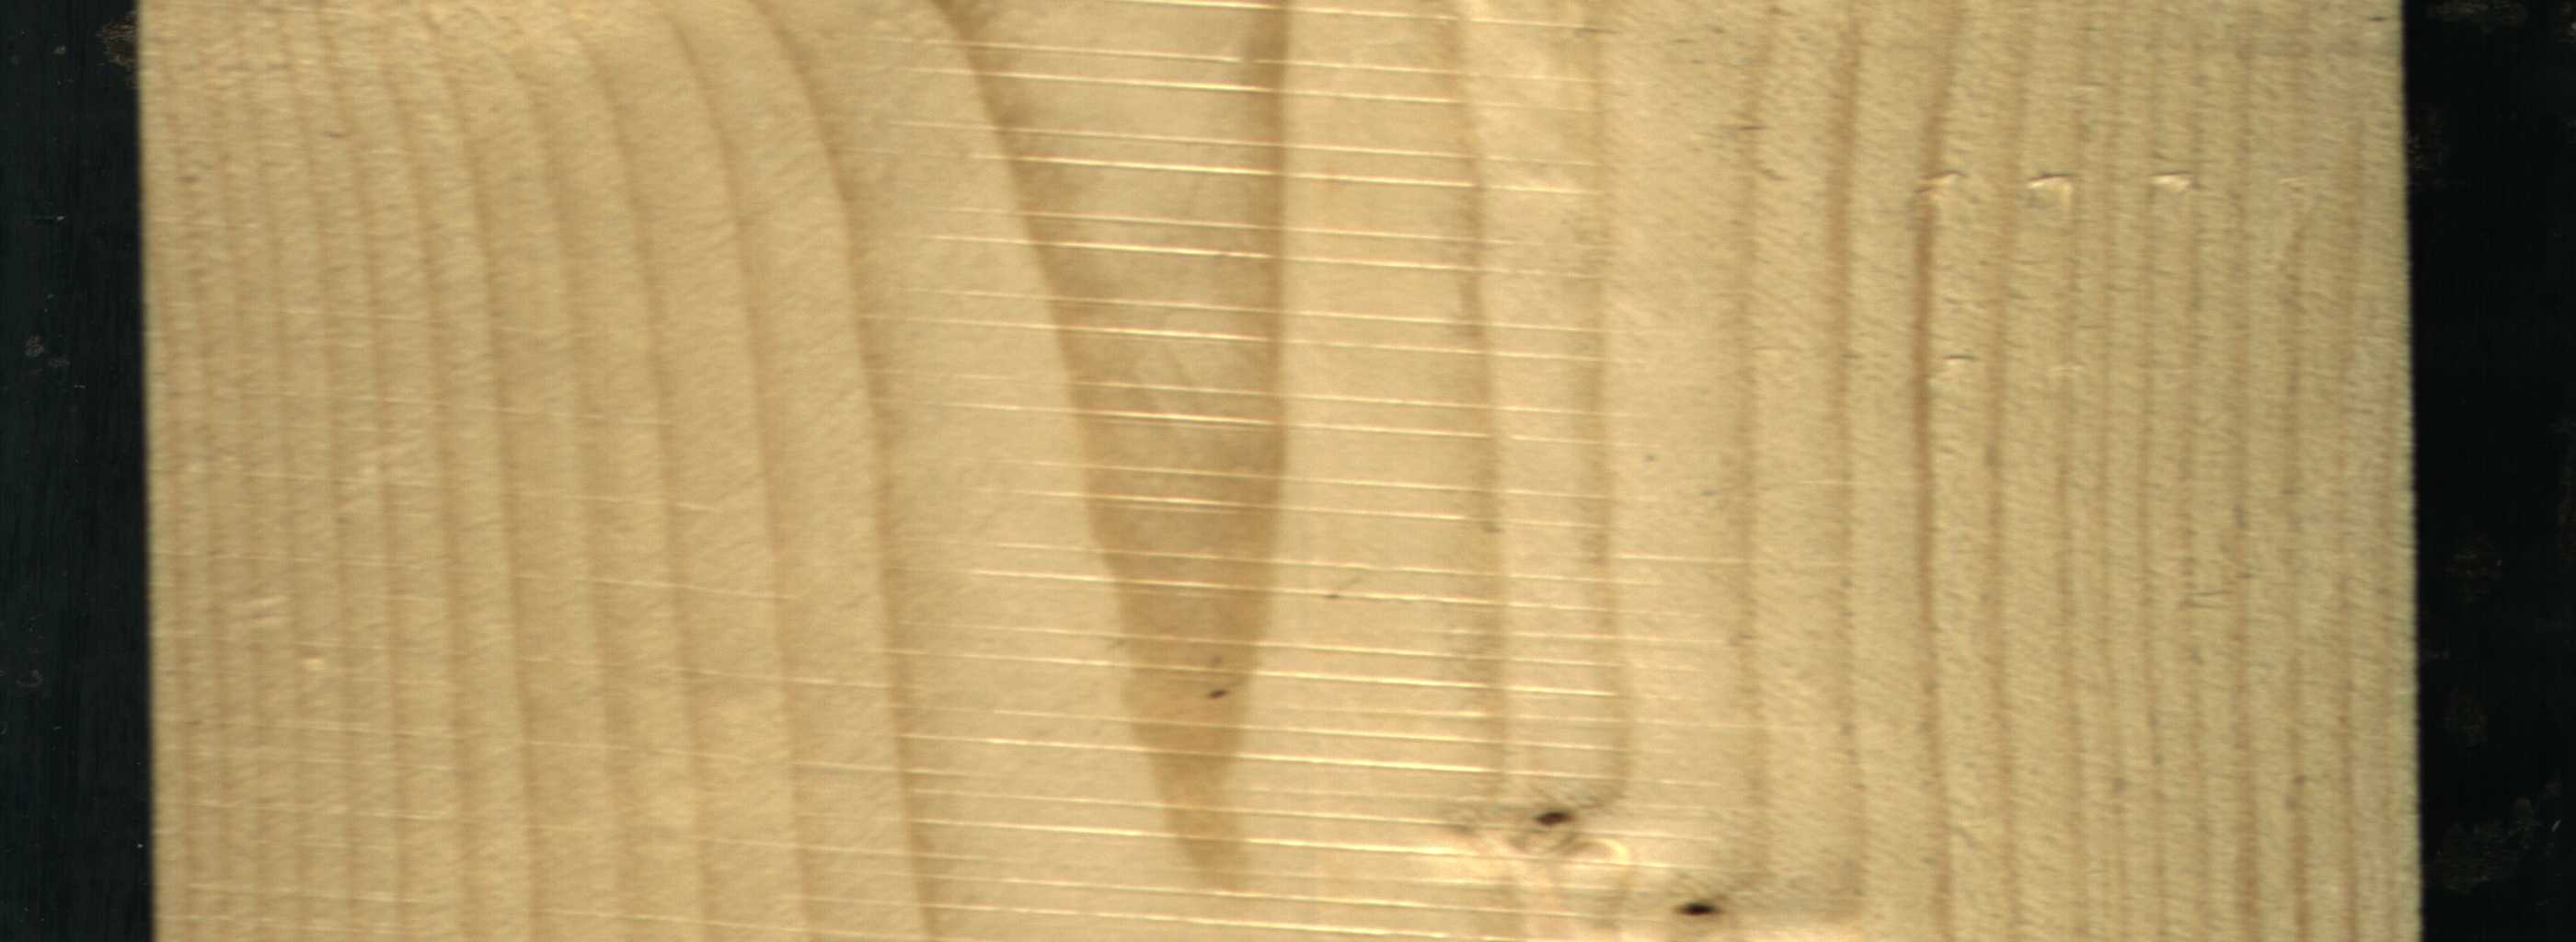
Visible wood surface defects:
Dead_Knot
Dead_Knot